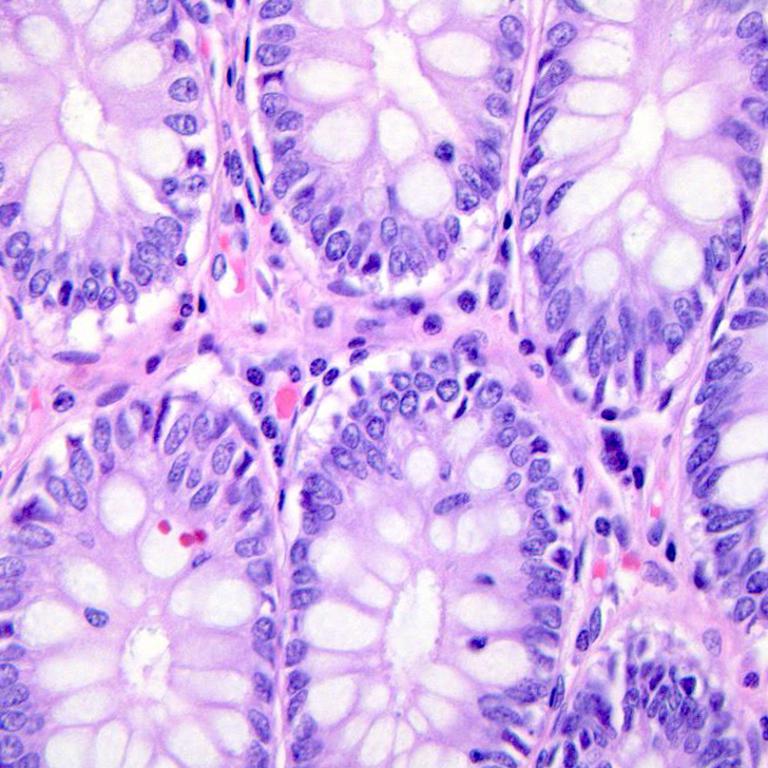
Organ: colon
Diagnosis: benign